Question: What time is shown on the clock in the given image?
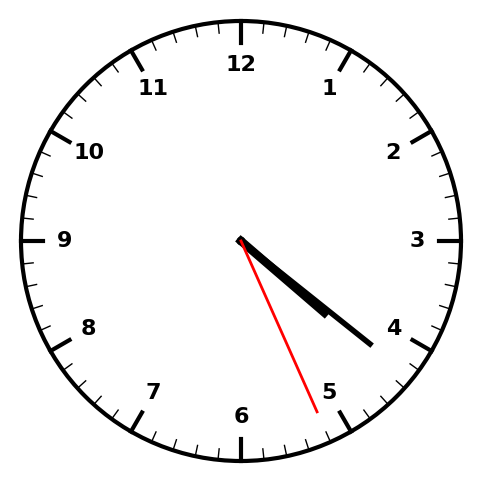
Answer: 04:21:26